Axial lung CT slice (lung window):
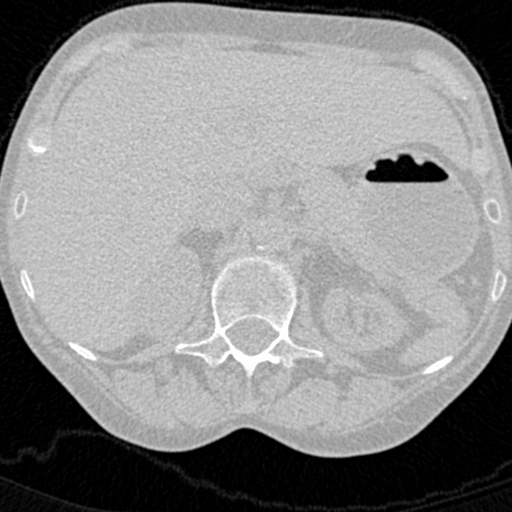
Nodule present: no